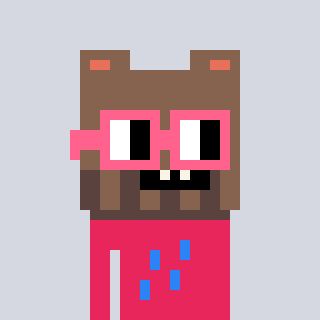
a pixel art character with square pink glasses, a bear-shaped head and a redpinkish-colored body on a cool background